Interaction volume radius: 10 \u00c5
Interaction volume height: 25 \u00c5
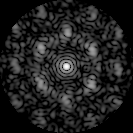
Disorder parameter: 0.6861